Interaction volume radius: 5 \u00c5
Interaction volume height: 10 \u00c5
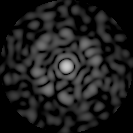
Disorder parameter: 0.8527